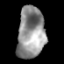
Tissue: prostate
Cell type: T cells
Senescence score: 0.2796
Nuclear area (px): 1380
Mean DAPI intensity: 146.375